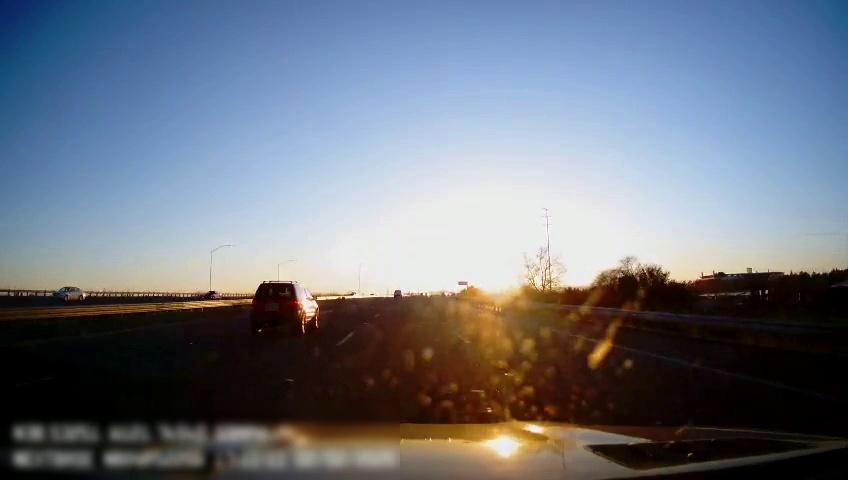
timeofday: Day
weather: Sunny
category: Drivable Space
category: Drivable Space
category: Vehicles | SUV
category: Vehicles | SUV
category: Vehicles | Car
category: Vehicles | SUV
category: Lanes | Alternate Lane
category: Lanes | Alternate Lane
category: Lanes | Current Lane
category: Lanes | Current Lane
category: Lanes | Alternate Lane